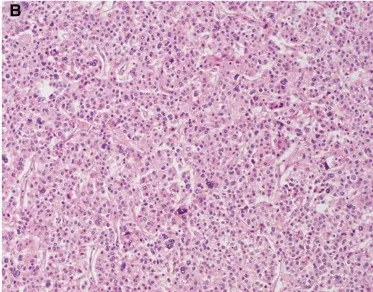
(B) Histopathological examination revealed moderately differentiated hepatocellular carcinoma cells (hematoxylin and eosin, x 100).
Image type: pathology (h&e)